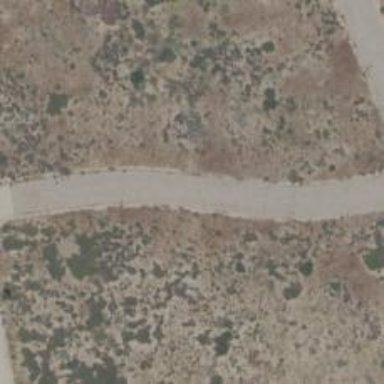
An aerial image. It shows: Track road.